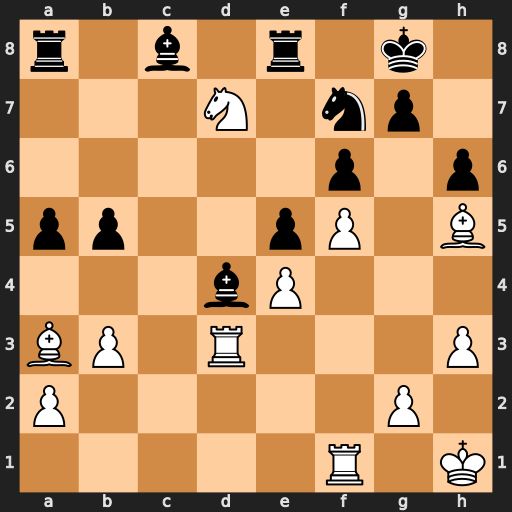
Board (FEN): r1b1r1k1/3N1np1/5p1p/pp2pP1B/3bP3/BP1R3P/P5P1/5R1K
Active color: w
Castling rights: -
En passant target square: -
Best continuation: Nxf6+ gxf6 Rg3+ Kh8 Bxf7